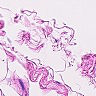
Metastatic tissue present: no